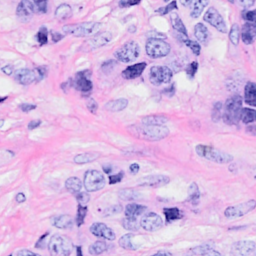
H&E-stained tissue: Breast